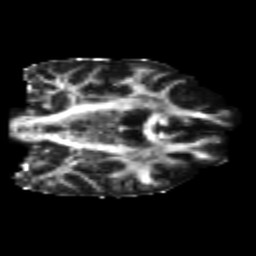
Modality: FA
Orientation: coronal
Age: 22
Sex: female
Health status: healthy
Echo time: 0.074 s